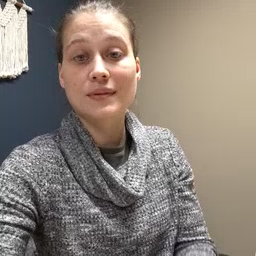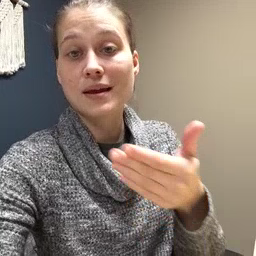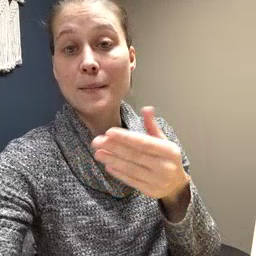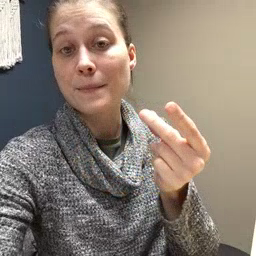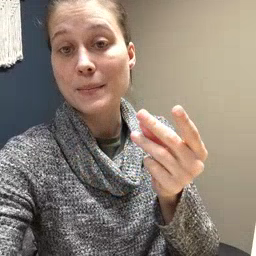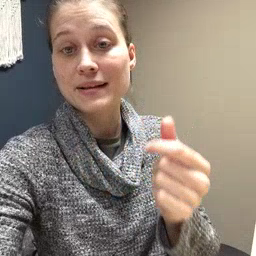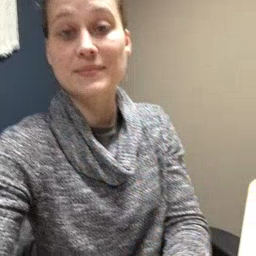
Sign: puppy